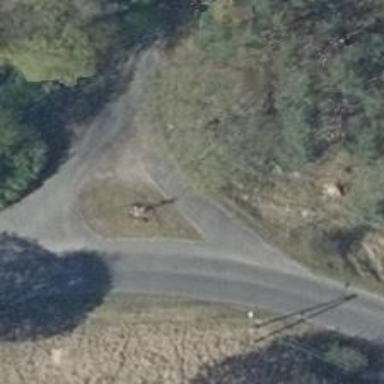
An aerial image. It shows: Historic wayside cross.